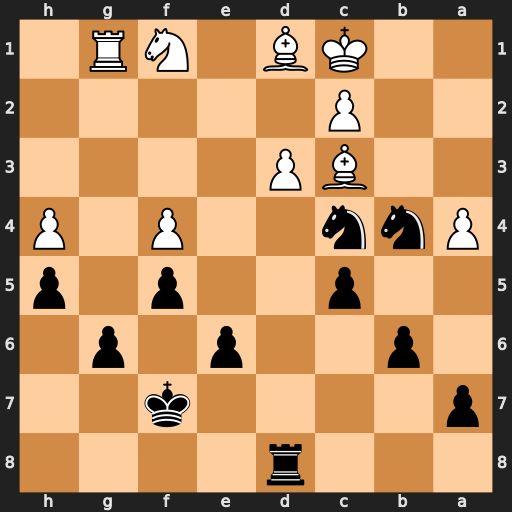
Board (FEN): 3r4/p4k2/1p2p1p1/2p2p1p/Pnn2P1P/2BP4/2P5/2KB1NR1
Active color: b
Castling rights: -
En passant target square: -
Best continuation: Na2+ Kb1 Nxc3+